Question: I have a loop in one of my views to display a table like so:
Each category object has 5 attributes called: level_1, level_2, level_3, level_4, level_5.
There will be an array with all the category objects. so there could be any amount of categories and no necessarily 3.
what would the best way to draw this up be? i have something like this at the moment but dont know how to select the relevant category level attribute in the 5.times loop.
'''
<table border="0">
<tr>
<th>Maturity</th>
<% for category in @categories %>
<th><%= category.category_title %></th>
<% end %>
</tr>
<% 5.times do |i|%>
<% level = 5 - i %>
<tr>
<td>Level <%= level %> Maturity</td>
<% for category in @categories %>
<td><%= category.level_ #put in the level value here so it selects the relevant attraibute %></td>
<% end %>
</tr>
<% end %>
</table>
'''
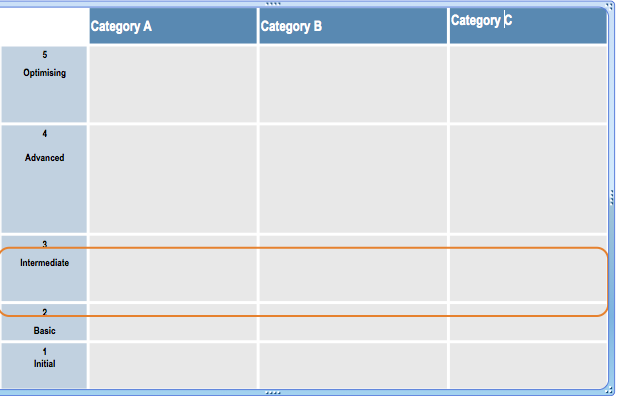
Answer: you need to change the rendering of level with this:
'''
<% for category in @categories %>
<td><%= category.send("level_#{level}") %></td>
<% end %>
'''
is used to call a method on an object so that you can compose your method at runtime.